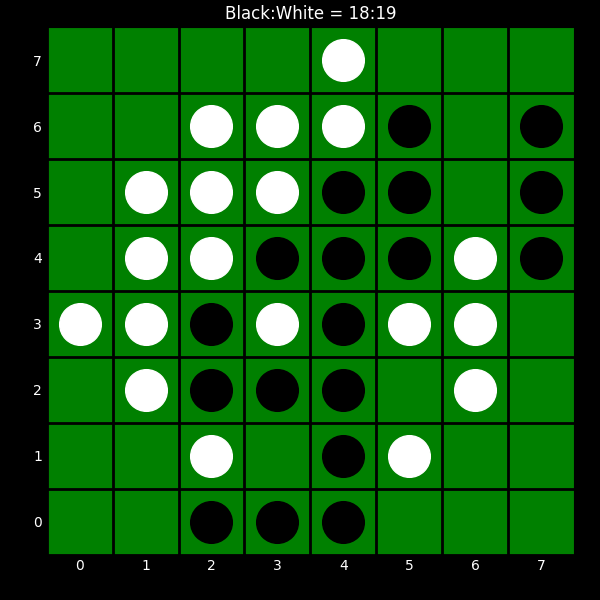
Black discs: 18
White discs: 19